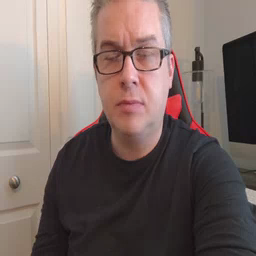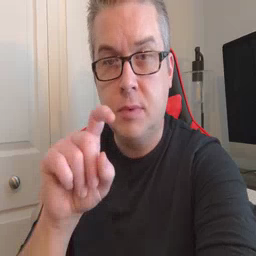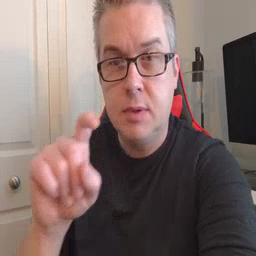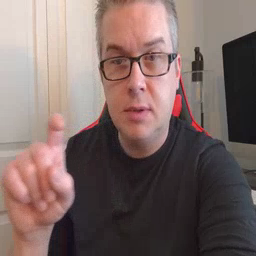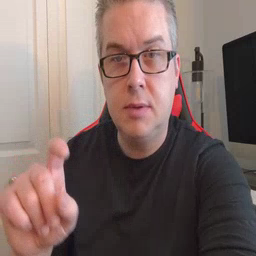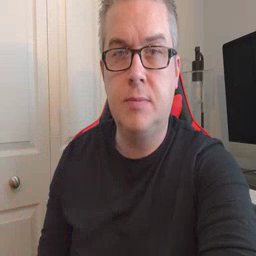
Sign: closet